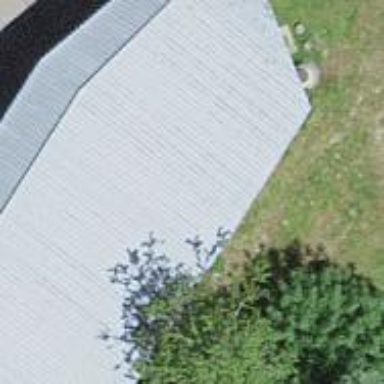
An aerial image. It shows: View of roof of building.